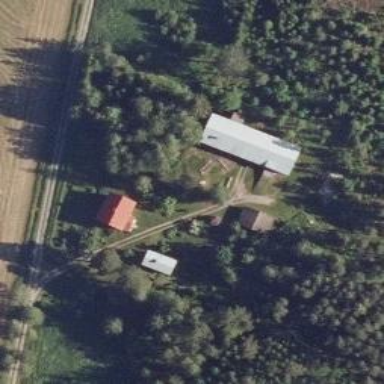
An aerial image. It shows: Farm.